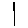
Label: line